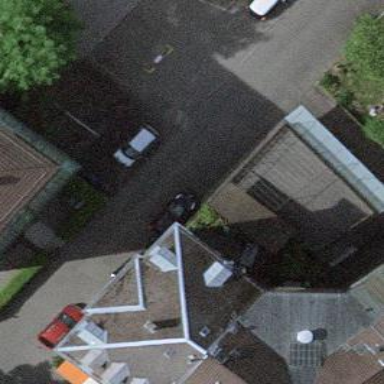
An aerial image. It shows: Group of garages.